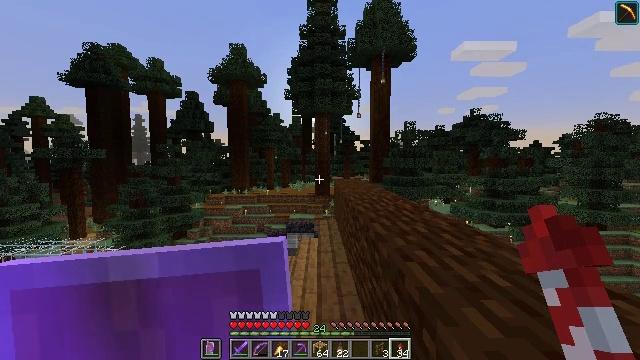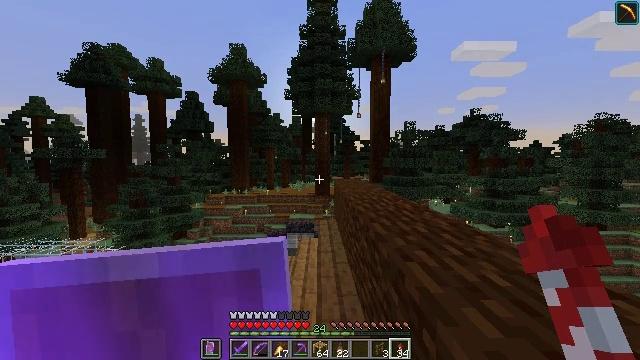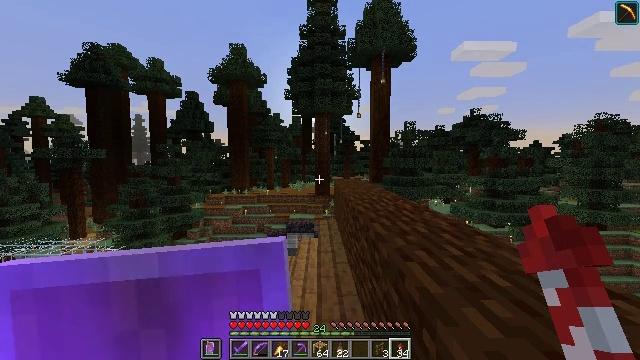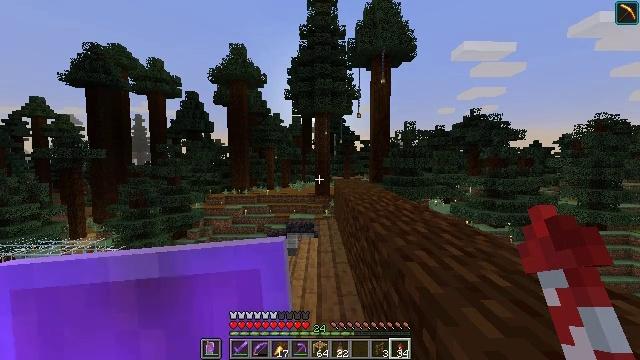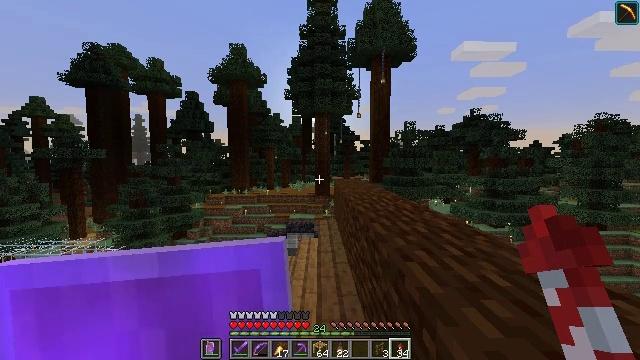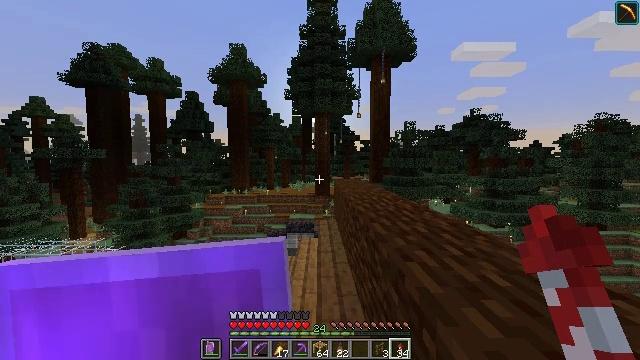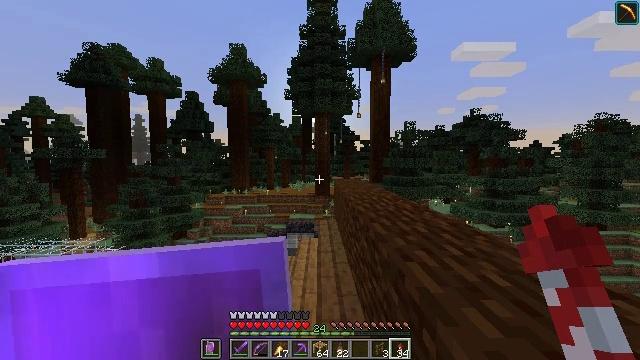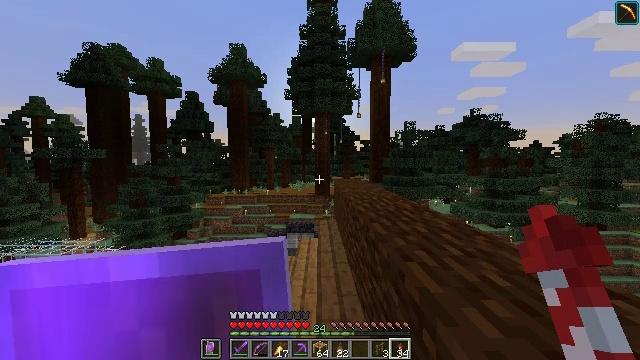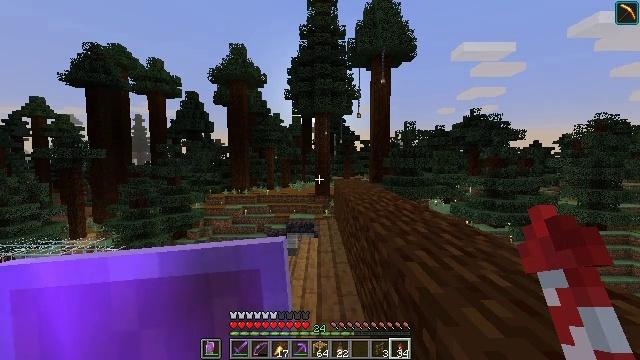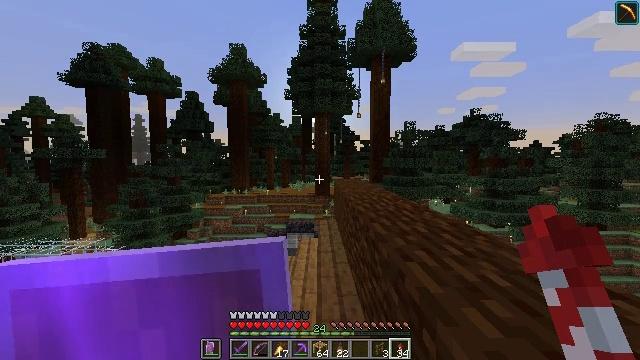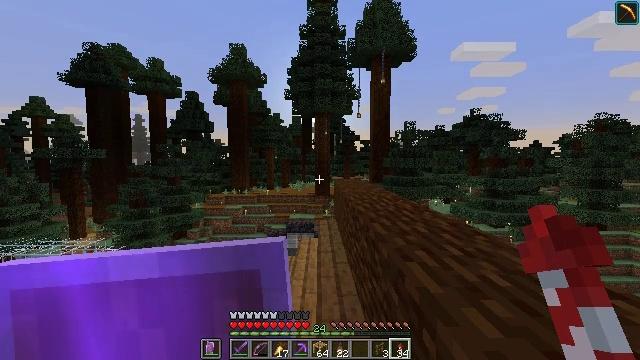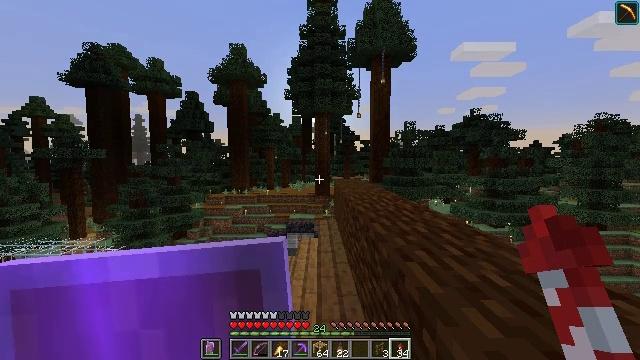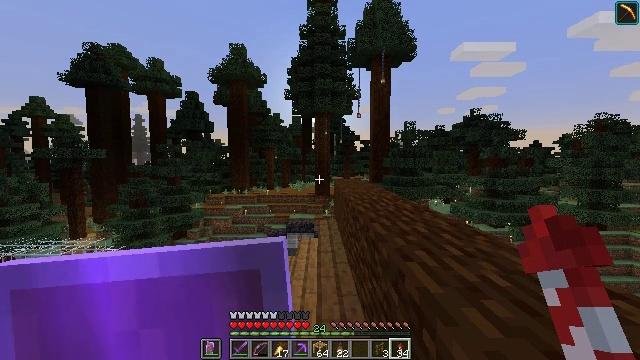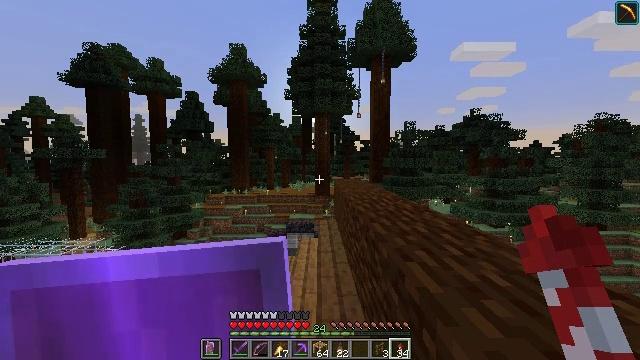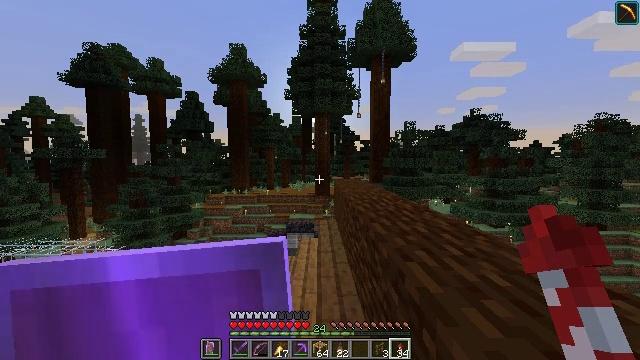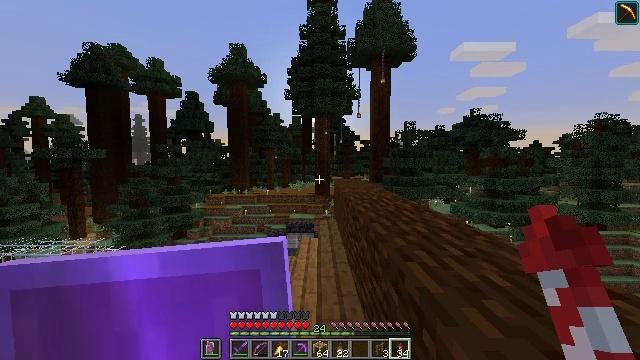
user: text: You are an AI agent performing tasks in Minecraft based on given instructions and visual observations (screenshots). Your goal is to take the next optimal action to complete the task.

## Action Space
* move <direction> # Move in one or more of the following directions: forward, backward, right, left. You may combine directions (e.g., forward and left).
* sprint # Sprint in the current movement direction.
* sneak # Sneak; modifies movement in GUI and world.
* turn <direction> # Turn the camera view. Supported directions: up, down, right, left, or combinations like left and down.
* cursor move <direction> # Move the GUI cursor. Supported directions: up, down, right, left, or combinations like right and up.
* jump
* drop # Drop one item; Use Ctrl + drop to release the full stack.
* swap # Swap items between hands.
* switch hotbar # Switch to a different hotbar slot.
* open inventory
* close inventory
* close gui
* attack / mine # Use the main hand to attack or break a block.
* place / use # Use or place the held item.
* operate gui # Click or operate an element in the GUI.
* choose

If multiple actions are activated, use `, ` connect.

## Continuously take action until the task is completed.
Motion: motion action
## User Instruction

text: Craft brown carpet by placing brown wool in the grid.
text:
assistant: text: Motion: no_op
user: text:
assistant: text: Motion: no_op
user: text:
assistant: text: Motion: no_op
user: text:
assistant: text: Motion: no_op
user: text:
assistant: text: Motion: no_op
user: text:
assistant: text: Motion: no_op
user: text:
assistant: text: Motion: no_op
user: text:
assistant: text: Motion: no_op
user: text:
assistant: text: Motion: no_op
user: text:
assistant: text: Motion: no_op
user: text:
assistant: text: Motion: no_op
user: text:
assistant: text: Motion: no_op
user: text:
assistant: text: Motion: no_op
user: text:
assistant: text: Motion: no_op
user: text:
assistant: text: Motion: no_op
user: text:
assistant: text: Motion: no_op
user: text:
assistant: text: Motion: no_op
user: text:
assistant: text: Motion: no_op
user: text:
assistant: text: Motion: no_op
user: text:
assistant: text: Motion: no_op
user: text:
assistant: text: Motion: no_op
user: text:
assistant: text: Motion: no_op
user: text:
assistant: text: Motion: no_op
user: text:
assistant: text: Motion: no_op
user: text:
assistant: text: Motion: no_op
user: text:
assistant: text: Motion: no_op
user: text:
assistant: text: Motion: no_op
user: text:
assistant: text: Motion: no_op
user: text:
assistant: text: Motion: no_op
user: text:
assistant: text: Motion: no_op